Question: I have a table of all countries and their daily record of covid 19 vaccinations. Some countries have records till April 27, 2021, but many do not. So the date columns stop at earlier than April 27 for those countries. My question is how do I add more rows under each country with the date increasing till April 27. Other values can be null. I prefer using Python and SQL. Thank you!

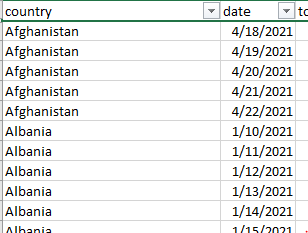
Answer: You can do what you want using SQL, like this:
'''
select c.country, d.date, t.covid_value
from (select distinct country from t) c cross join
(select distinct date from t) d left join
t
on t.country = c.country and t.date = d.date
order by c.country, d.date;
'''